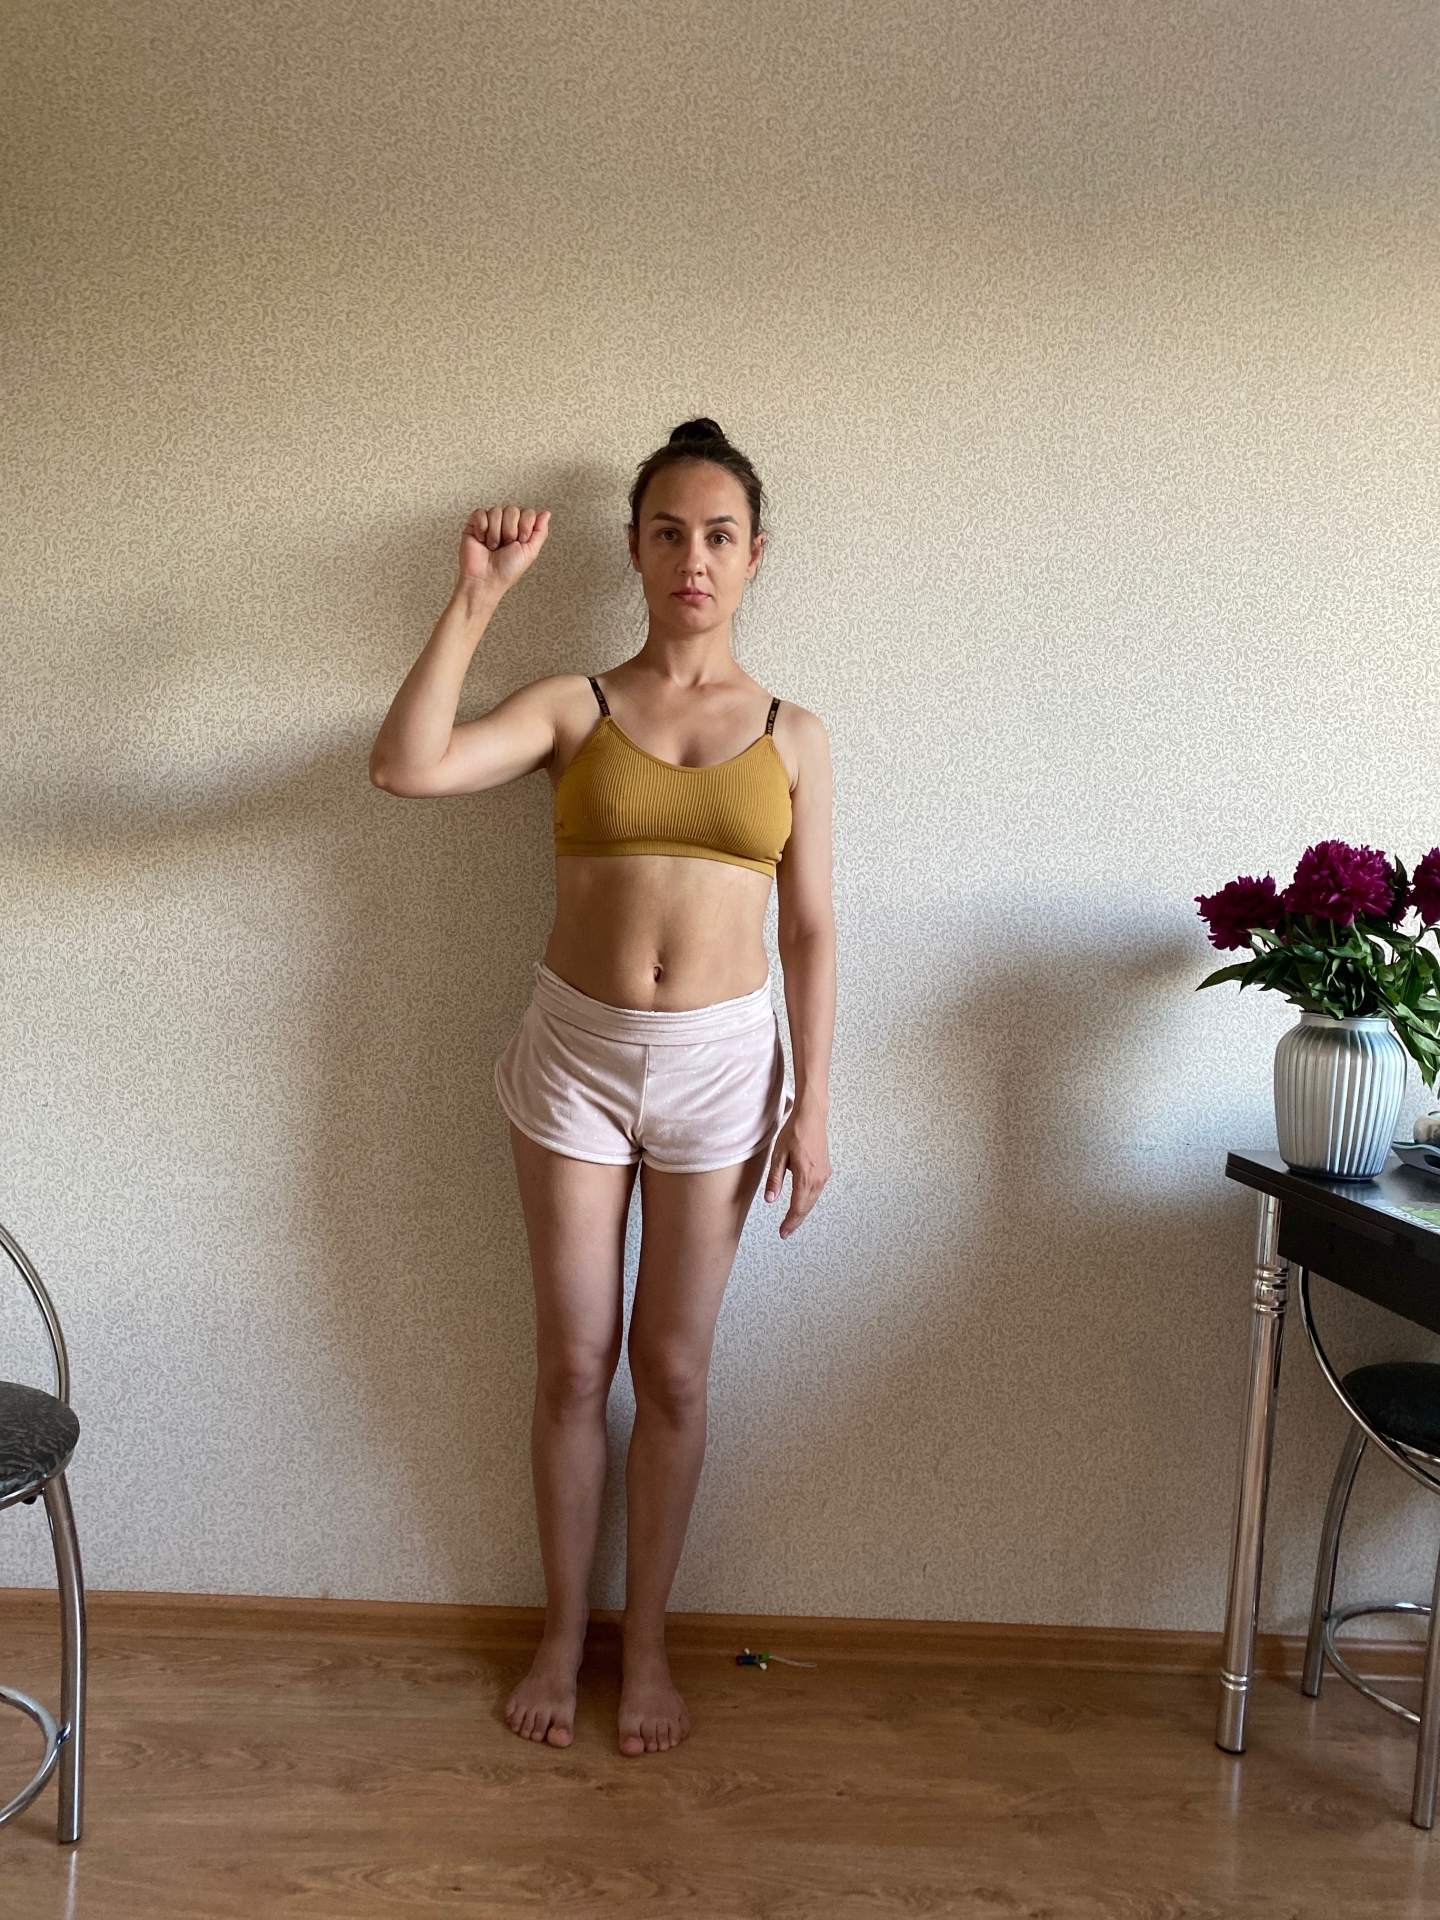
Label: clear